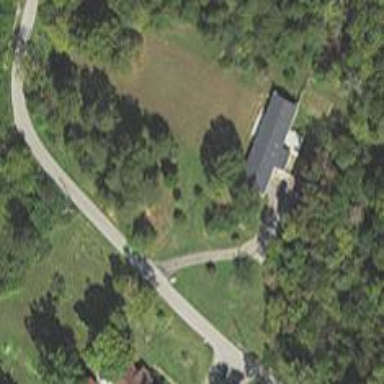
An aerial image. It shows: Driveway.